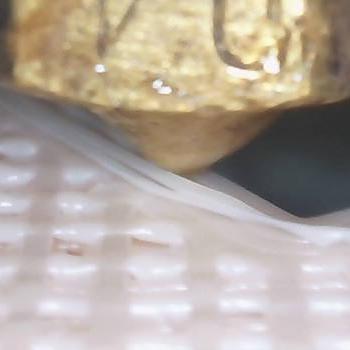
Flow rate: 35%